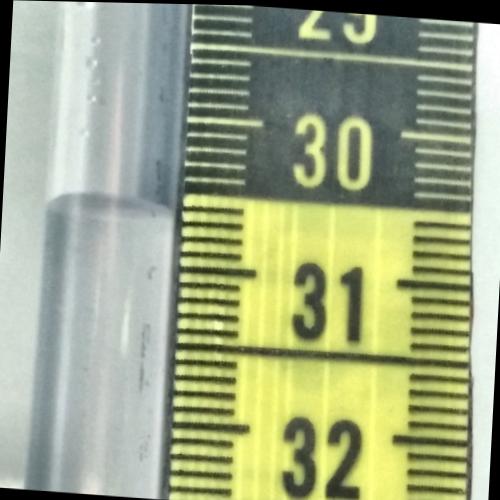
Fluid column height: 30.6 cm